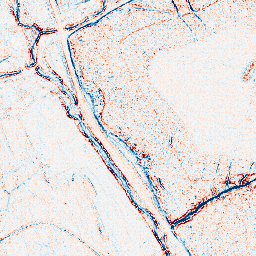
Category: edge_preserving
Decomposition family: bilateral
Decomposition parameters: d: 5
sigma_color: 75
sigma_space: 150
Upsampling method: nearest
Upsampling parameters: scale: 2
Upsampling scale: 2